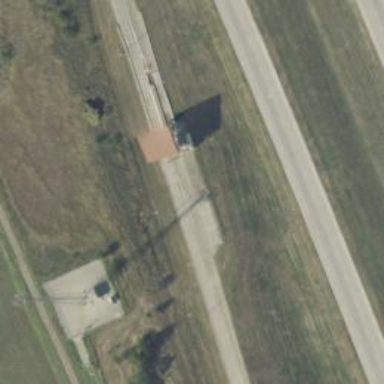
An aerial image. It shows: Toll gantry on the road.